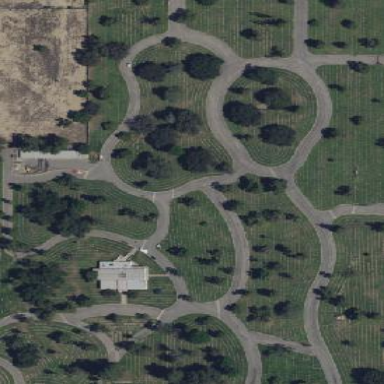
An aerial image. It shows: Cemetery.